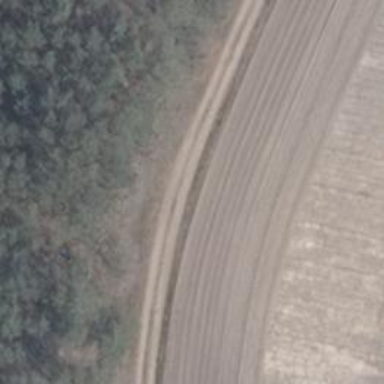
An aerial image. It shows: Sandy track with grade4 tracktype.